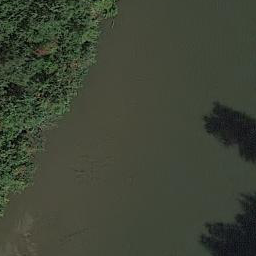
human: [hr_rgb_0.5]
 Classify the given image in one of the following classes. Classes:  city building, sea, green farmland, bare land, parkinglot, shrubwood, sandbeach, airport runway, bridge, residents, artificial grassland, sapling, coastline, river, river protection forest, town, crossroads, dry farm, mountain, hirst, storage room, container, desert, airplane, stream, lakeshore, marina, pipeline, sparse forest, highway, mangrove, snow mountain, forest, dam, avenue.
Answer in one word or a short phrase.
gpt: river protection forest